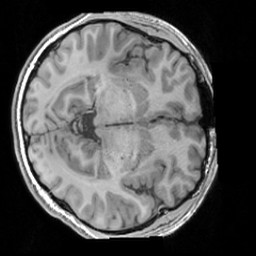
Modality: T1w
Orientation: axial
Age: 22
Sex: male
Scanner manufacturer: siemens
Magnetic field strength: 3 T
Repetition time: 1.63 s
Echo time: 0.00311 s